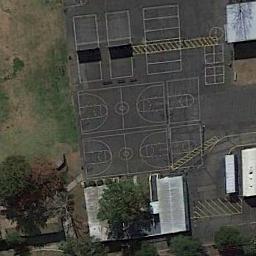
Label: basketball_court